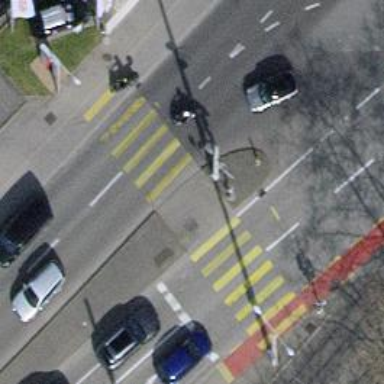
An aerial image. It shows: Crossing with traffic signals.